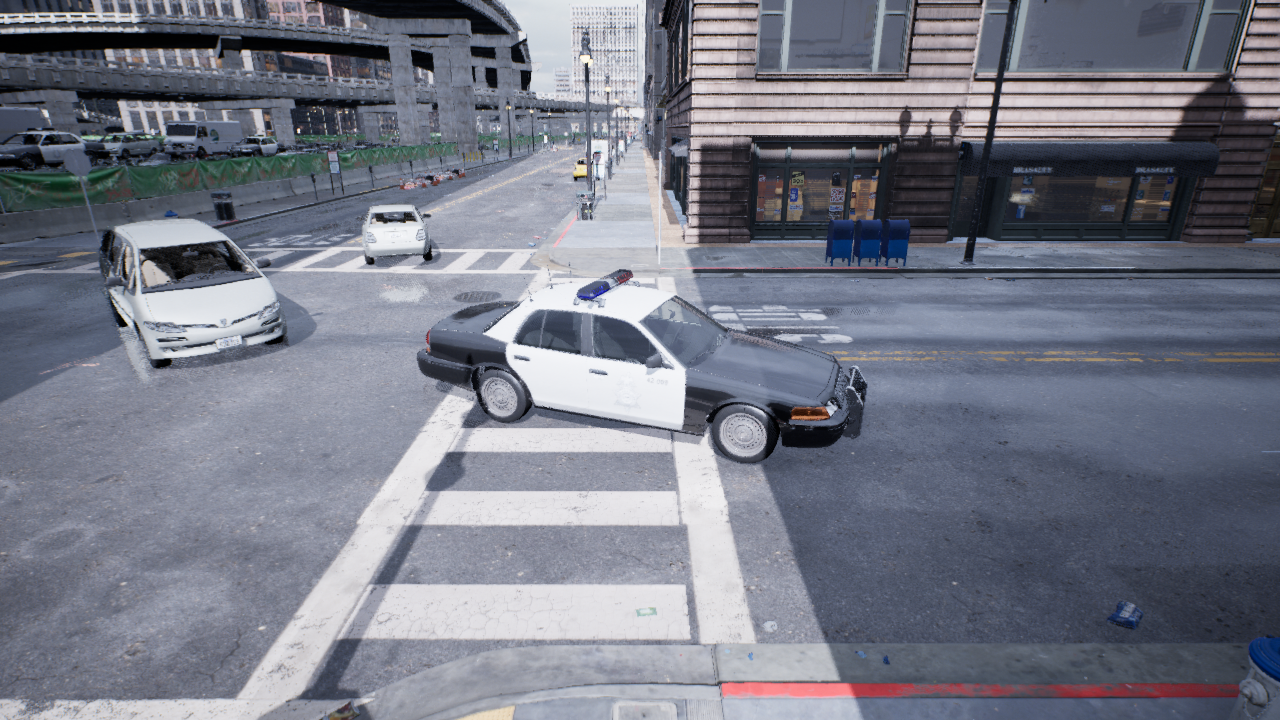
Venue: intersection
Lighting: overcast
Vehicle rig: sedan